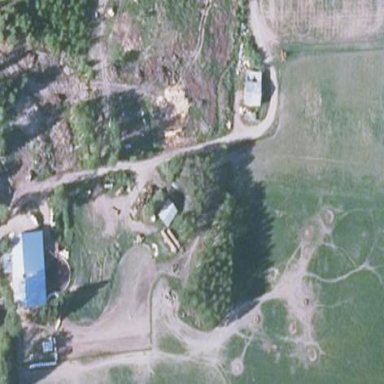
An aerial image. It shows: Farmyard area.